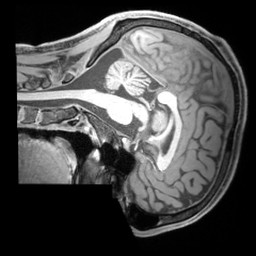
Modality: T1w
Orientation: sagittal
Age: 23
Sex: male
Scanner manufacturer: siemens
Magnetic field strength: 3 T
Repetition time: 1.97 s
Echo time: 0.00206 s